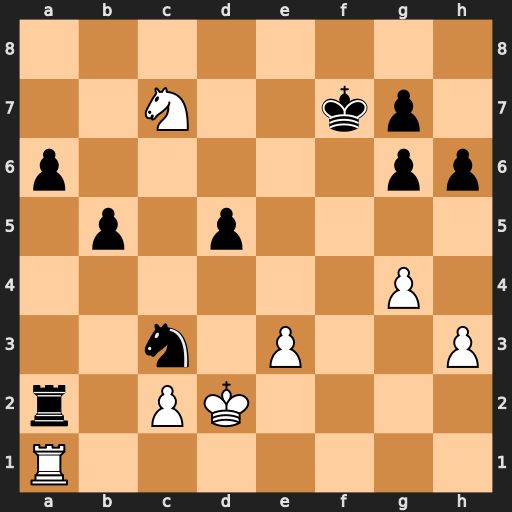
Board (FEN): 8/2N2kp1/p5pp/1p1p4/6P1/2n1P2P/r1PK4/R7
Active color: w
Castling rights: -
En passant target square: -
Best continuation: Rf1+ Ke7 Kxc3